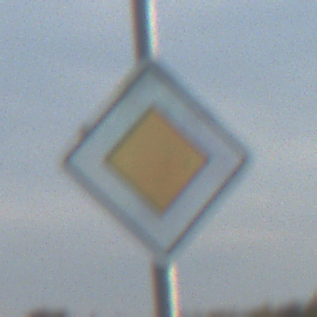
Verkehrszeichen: Vorfahrtsstrasse
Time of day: SunriseSunset
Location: Outdoor (Nature)
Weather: PartlyCloudy
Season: NotSpecified
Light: Natural